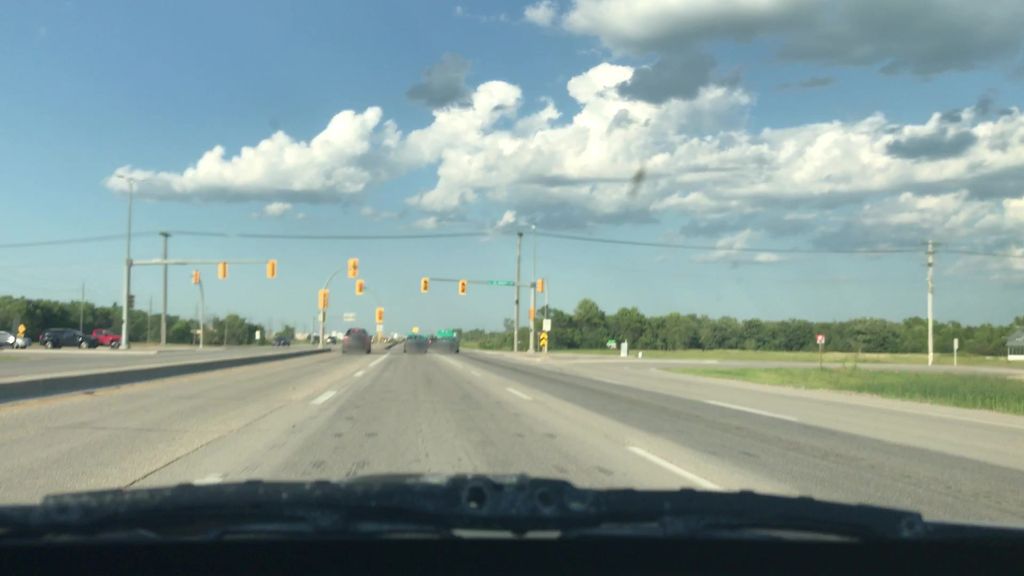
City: winnipeg